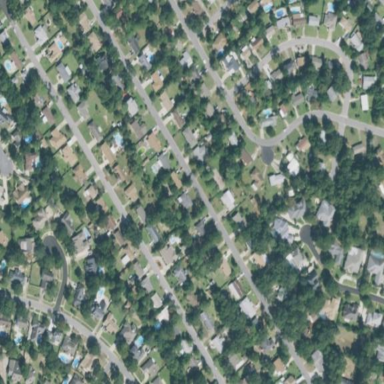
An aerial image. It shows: Single-family residential area.